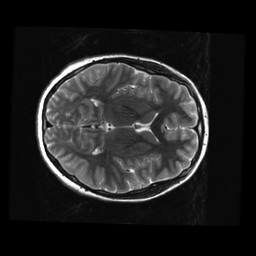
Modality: T2w
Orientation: axial
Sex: male
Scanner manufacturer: ge
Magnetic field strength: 3 T
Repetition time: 5 s
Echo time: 0.1012 s